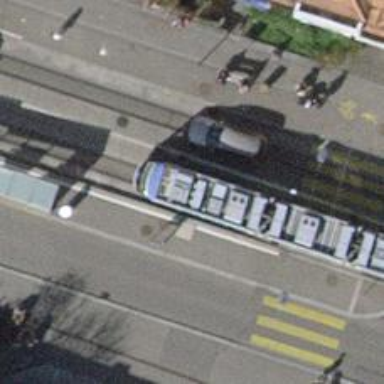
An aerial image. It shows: Tram stop for public transport.